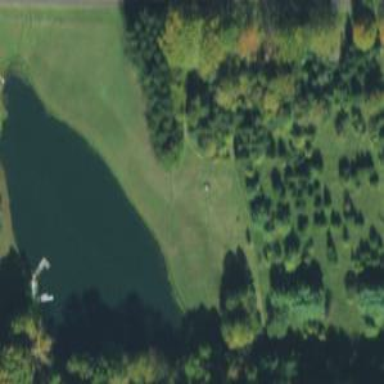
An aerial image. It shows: Serene pond surrounded by nature.